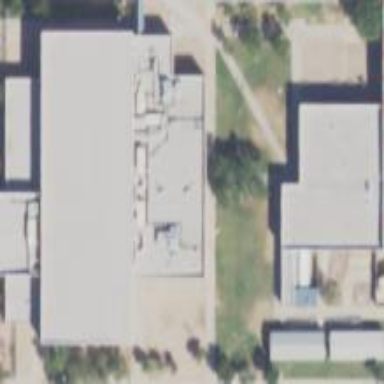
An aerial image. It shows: School building.